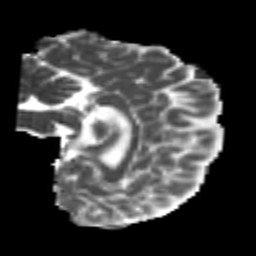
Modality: MD
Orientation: sagittal
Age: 24
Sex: female
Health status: healthy
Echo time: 0.074 s